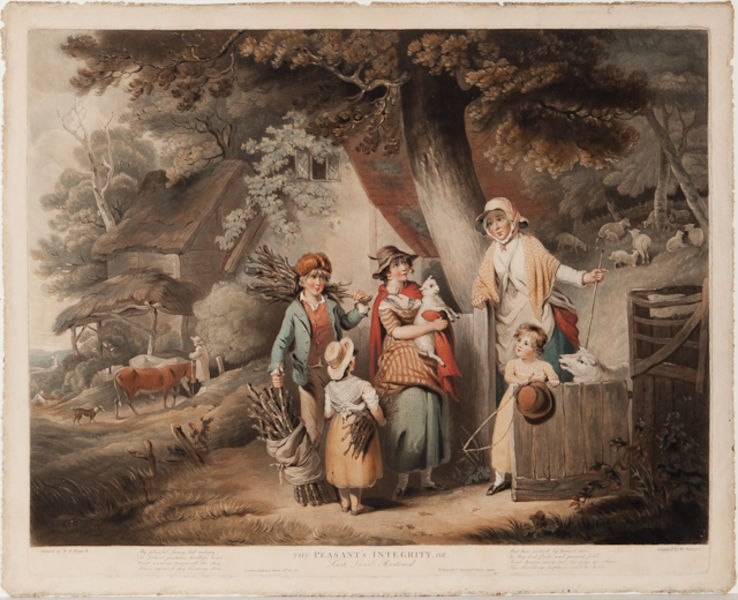
Titel: The Peasant's Integrity or Lost Lamb Restored
Künstler: Willam Barnard
Standort: Amherst (Massachusetts, USA)
Institution: Mead Art Museum, Amherst College
Schlagwörter: hat, red, white, country, green, painting, woman, brown, wood, tree, house, peasant, mother, hats, children, fence, outside, pastoral, family, gate, hut, apron, cow, farm, farmer, horse, branches, outdoors, goat, paint, sheep, lamb, kids, shepherd, shepherds, barn, sticks, shepherdess, fire wood, kindling, the peasant integrity, integrity, frocks, shpeherds